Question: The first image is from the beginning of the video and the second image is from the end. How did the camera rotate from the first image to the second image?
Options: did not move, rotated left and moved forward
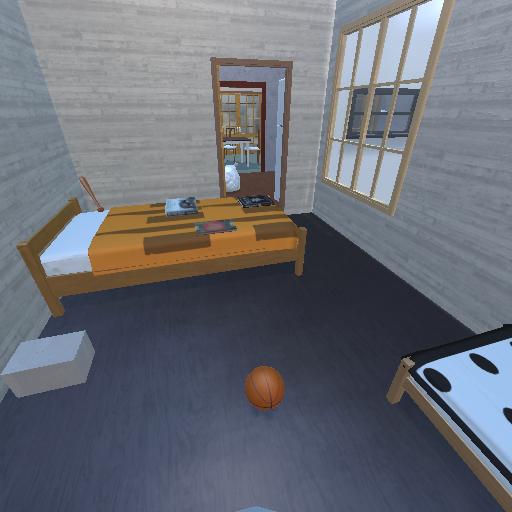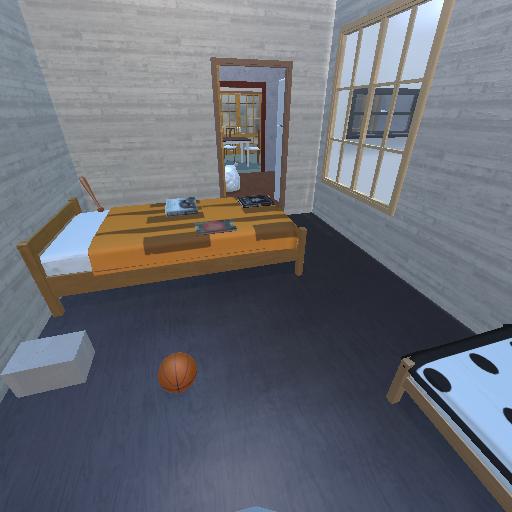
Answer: did not move